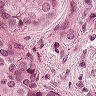
Metastatic tissue present: yes